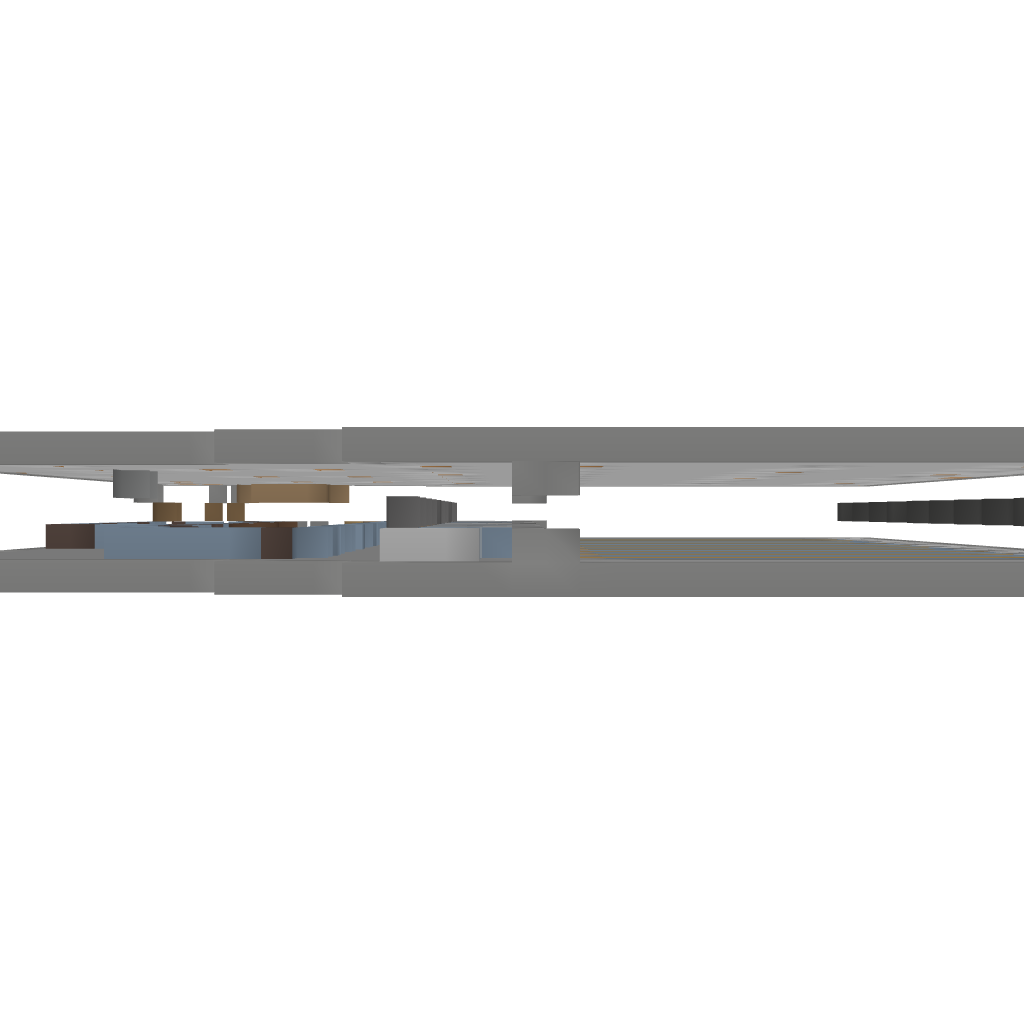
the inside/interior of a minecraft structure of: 10 pin bowling alley